Brain MRI, t2w sequence, axial 2D slice.
Patient: age 38, sex F, weight 78 kg, height 1.78 m
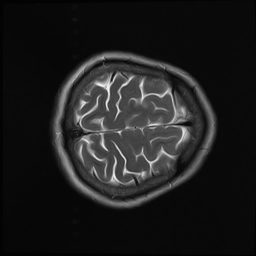